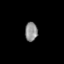
Tissue: prostate
Cell type: Epithelial cells
Senescence score: 0.2396
Nuclear area (px): 233
Mean DAPI intensity: 142.137